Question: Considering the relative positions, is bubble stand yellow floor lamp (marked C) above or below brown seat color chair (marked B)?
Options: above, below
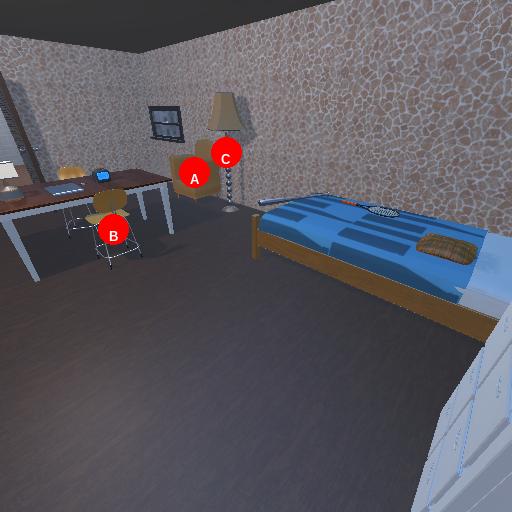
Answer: above